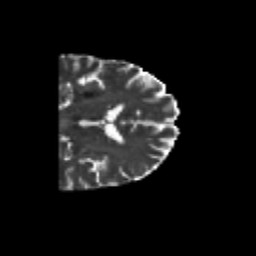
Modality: T2w
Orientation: coronal
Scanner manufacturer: siemens
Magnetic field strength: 3 T
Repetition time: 6.8 s
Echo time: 0.093 s